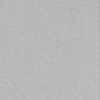
Label: dusty